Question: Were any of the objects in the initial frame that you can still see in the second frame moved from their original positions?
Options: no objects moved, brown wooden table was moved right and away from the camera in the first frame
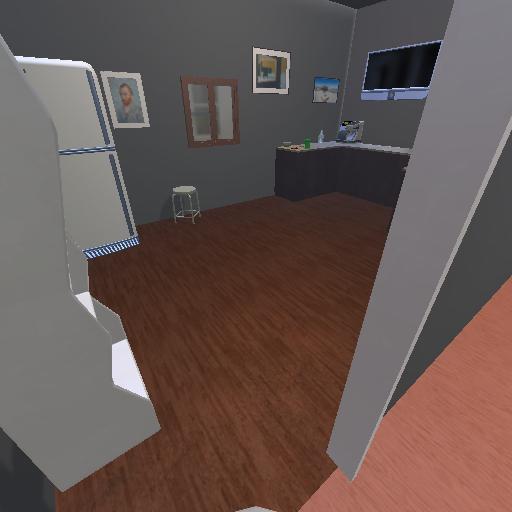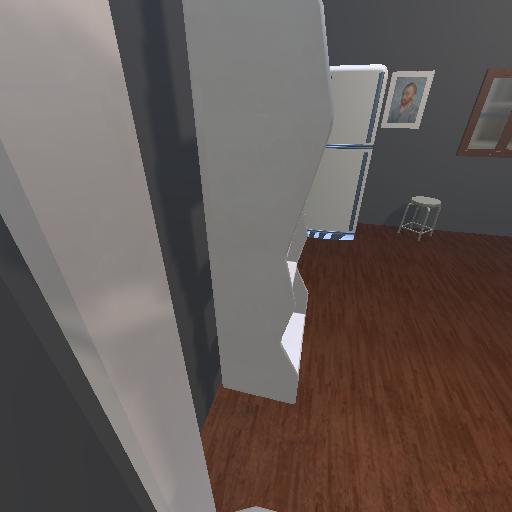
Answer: no objects moved